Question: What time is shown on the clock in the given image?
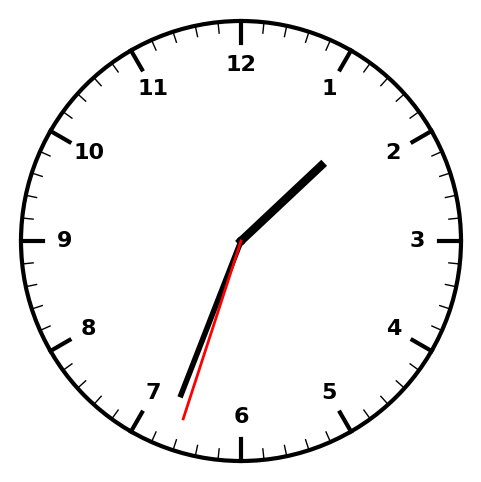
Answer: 01:33:33